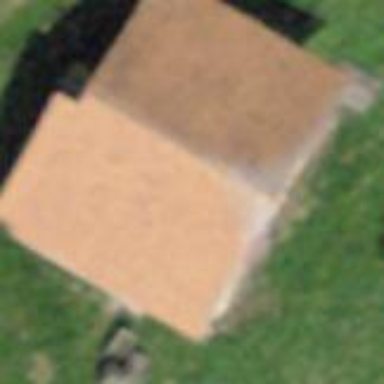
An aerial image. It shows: Barn.